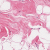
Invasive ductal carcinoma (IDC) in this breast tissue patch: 0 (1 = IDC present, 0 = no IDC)